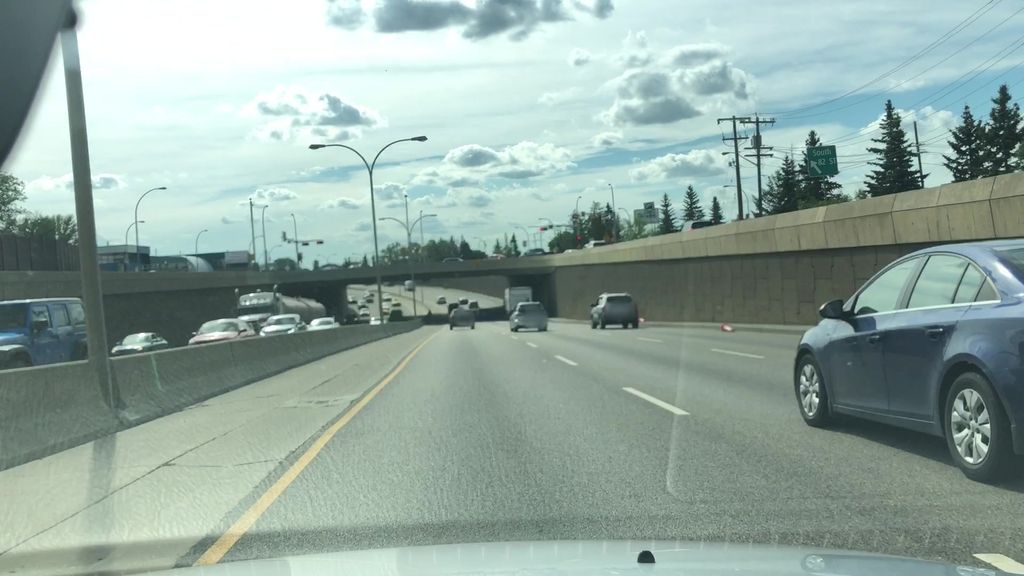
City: edmonton